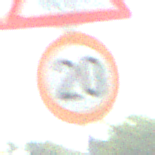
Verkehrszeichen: Geschwindigkeit20
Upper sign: ReiterLinks
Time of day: MorningAfternoon
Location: Outdoor (Nature)
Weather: PartlyCloudy
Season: NotSpecified
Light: Natural